Question: I'm essentially trying to rewrite a query so that SUM(amount) is calculated as a subquery, with the database named "sakila":
'''
SELECT first_name, last_name, SUM(amount) AS totalSpent
FROM sakila.customer c JOIN
sakila.payment p
ON c.customer_id = p.customer_id
GROUP BY last_name, first_name;
'''
What I have is:
'SELECT first_name, last_name, SUM(amount) AS totalSpent FROM sakila.customer c WHERE c.customer_id IN (SELECT customer_id FROM sakila.payment p) GROUP BY last_name, first_name;'
However, when I try to run it, it says ERROR CODE 1054, Unknown column 'amount' in 'field list'

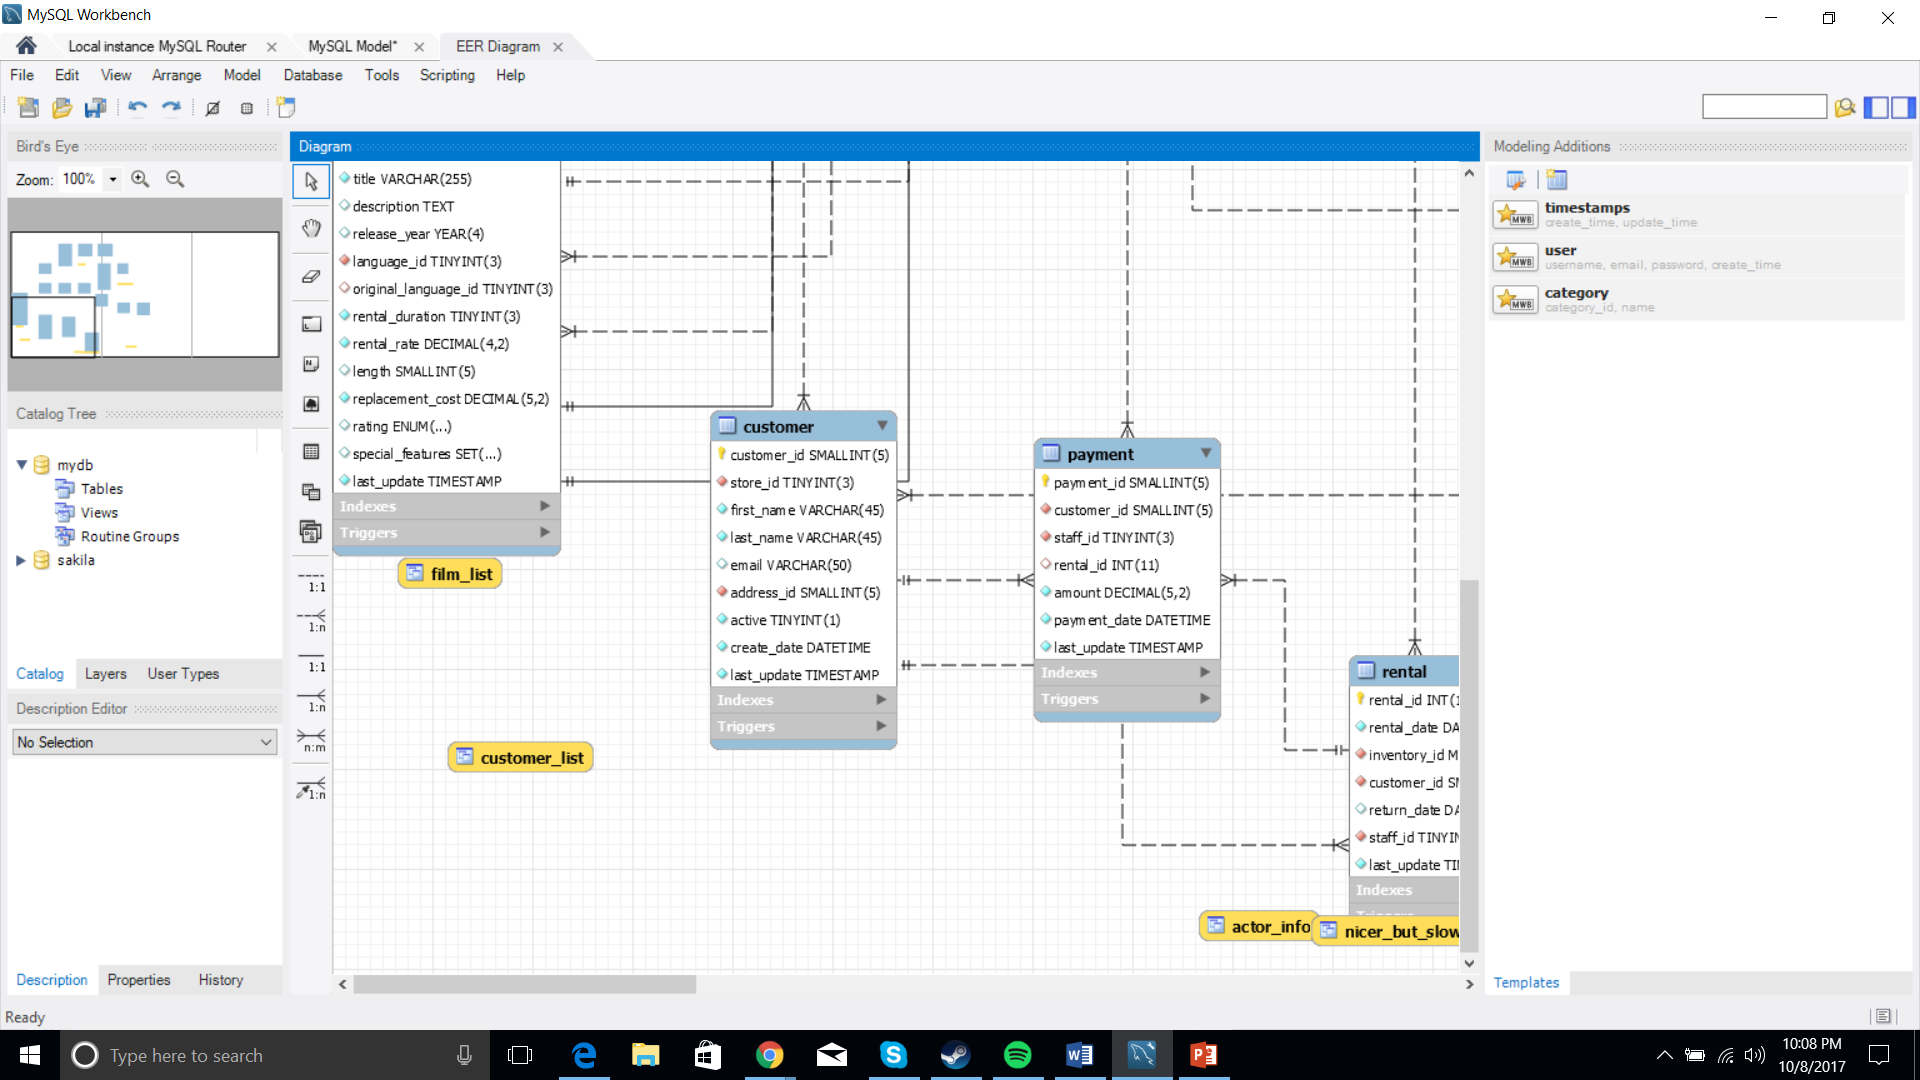
Answer: Here is your current query, which I actually think is the way to go here:
'''
SELECT
first_name,
last_name,
SUM(amount) AS totalSpent
FROM sakila.customer c
INNER JOIN sakila.payment p
ON c.customer_id = p.customer_id
GROUP BY
first_name,
last_name;
'''
This is a fairly lean query because you are doing a join with a simple aggregation. If you wanted to compute the amount as a subquery, you could do so via a correlated subquery on the 'payment' table:
'''
SELECT
first_name,
last_name,
SELECT(SUM(amount) FROM sakila.payment p
WHERE p.customer_id = c.customer_id) AS totalSpent
FROM sakila.customer c;
'''
Note that this query has a much highest cost because the subquery in the 'SELECT' statement is to the outer query. This means that MySQL would have to run a separate query for of the 'customer' table. Your first query is probably the way to go here, because it would allow for things like an index and other optimizations.